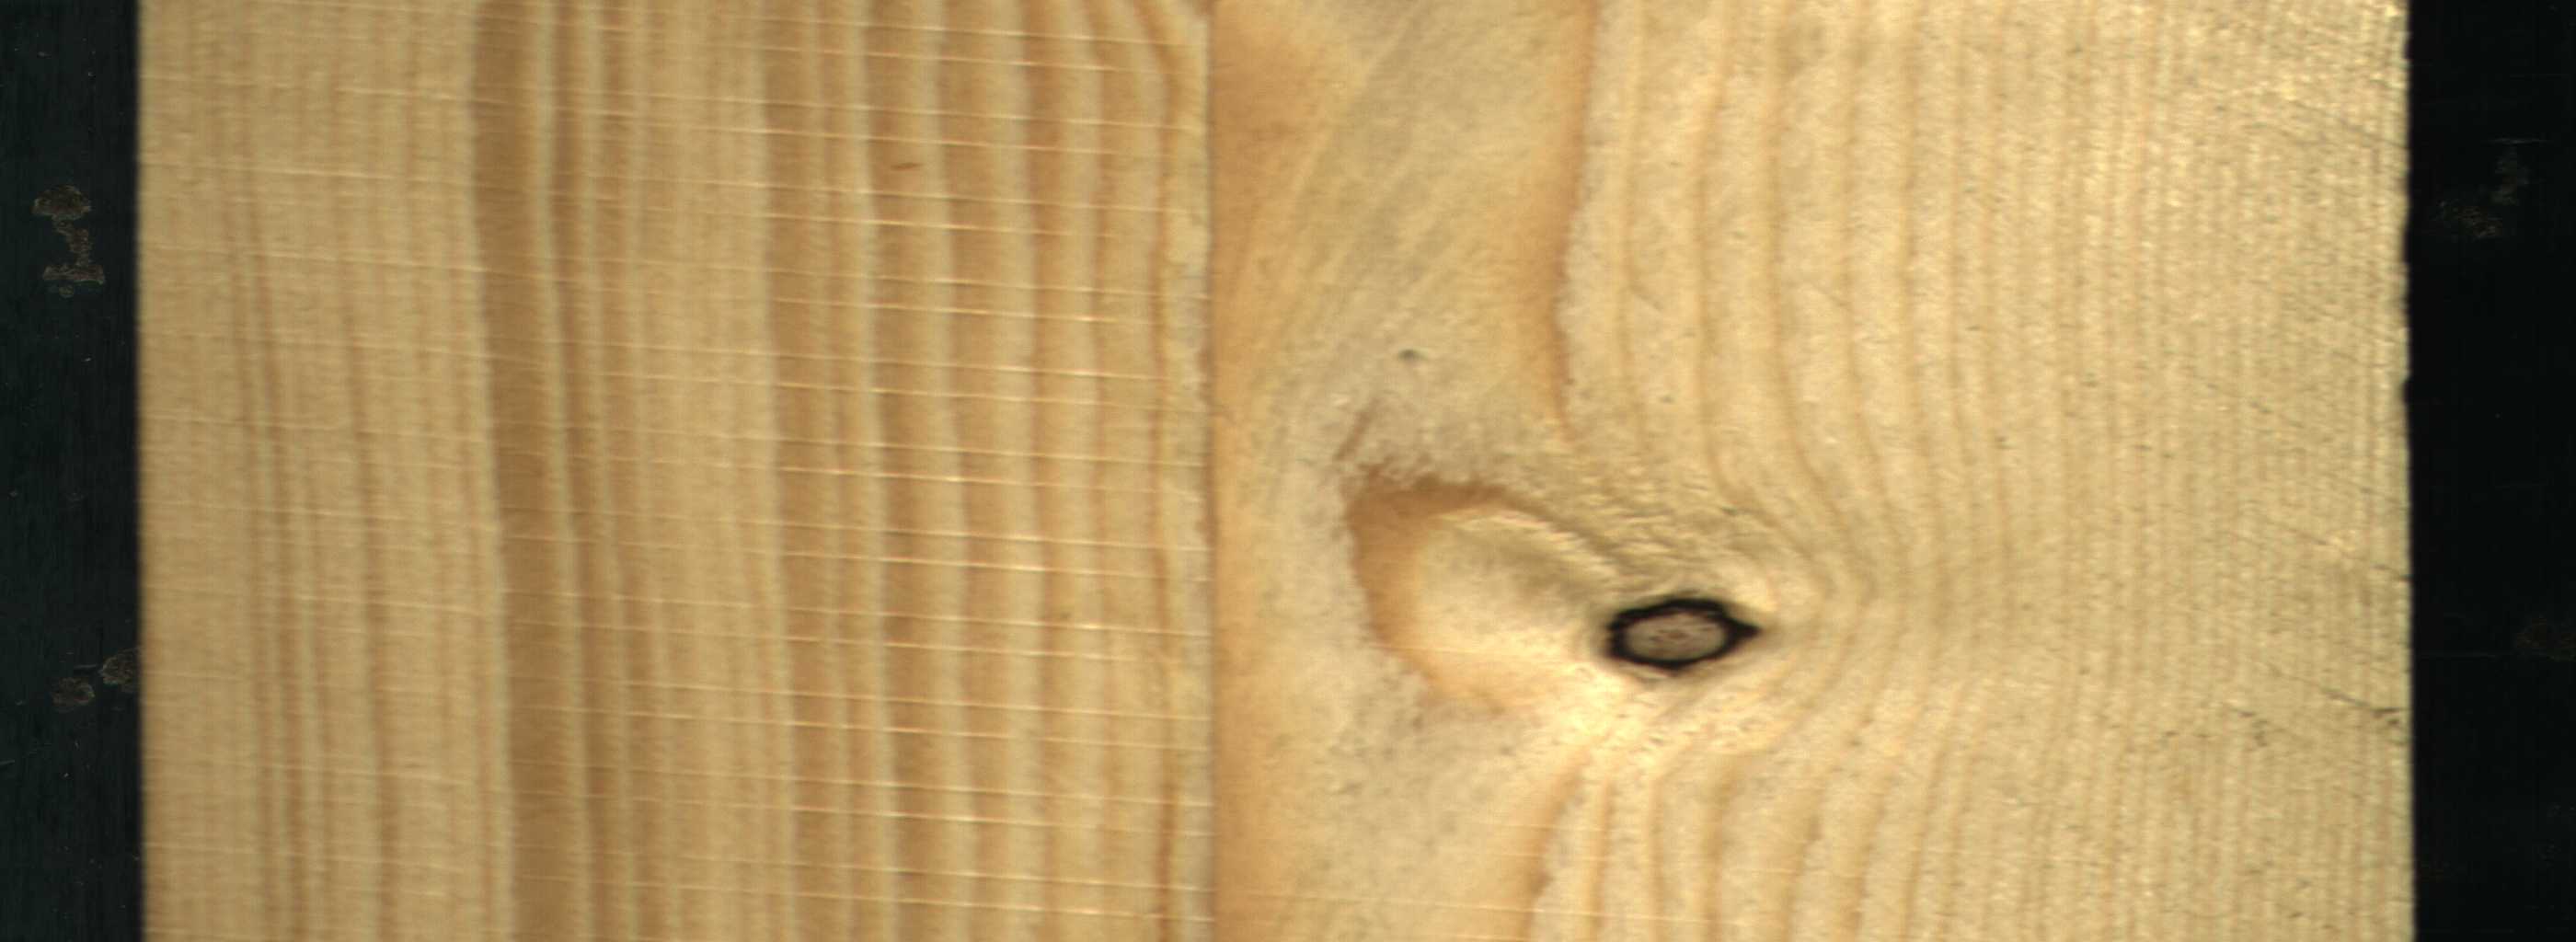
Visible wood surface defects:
Dead_Knot